Field crop: maize
Growth stage: 2
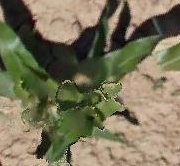
Species: maize